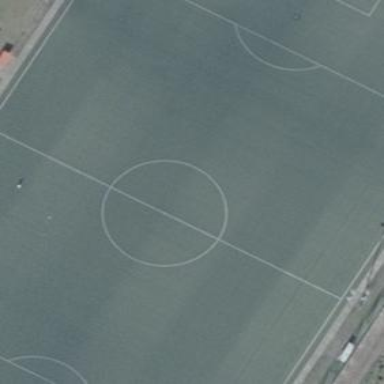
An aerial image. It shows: Soccer pitch for outdoor sports and leisure activities.